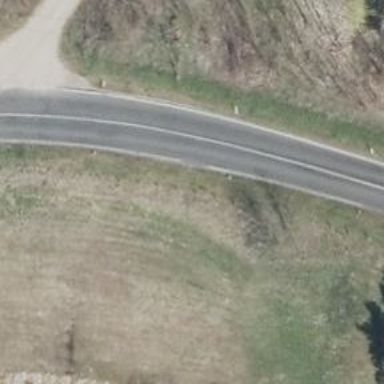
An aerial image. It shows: Secondary road.